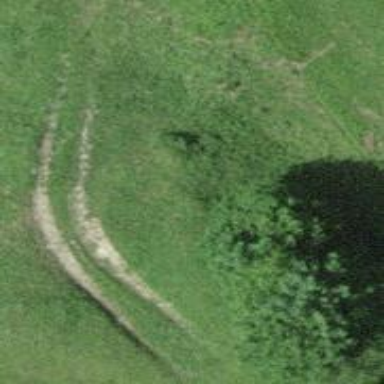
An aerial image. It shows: Unpaved path.